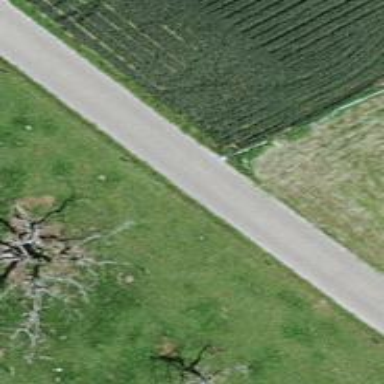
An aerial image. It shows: Well-maintained track road with grade 1 tracktype.